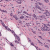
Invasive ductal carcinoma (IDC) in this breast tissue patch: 1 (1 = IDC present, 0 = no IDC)